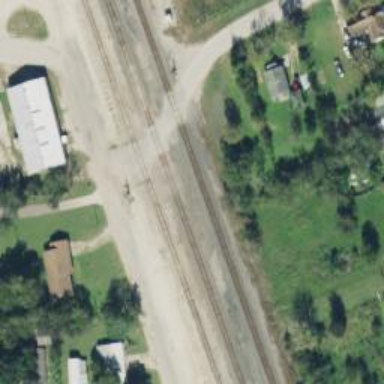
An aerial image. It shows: Railway level crossing.